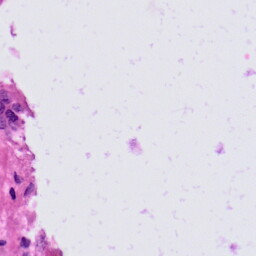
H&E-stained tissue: Prostate